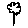
Label: flower